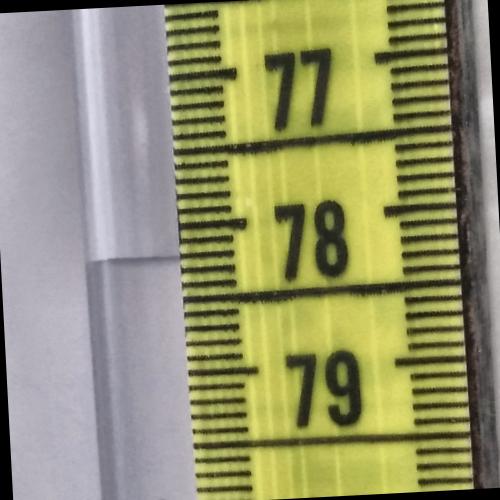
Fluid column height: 78.2 cm